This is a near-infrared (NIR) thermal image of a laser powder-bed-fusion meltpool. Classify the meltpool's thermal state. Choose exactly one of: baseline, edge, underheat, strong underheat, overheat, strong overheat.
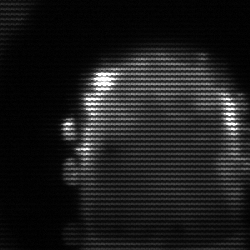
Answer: baseline